Question: How can the amount of available lines in a terminal be found?
Preferably in a cross-platform manner but any suggestions (even OS-specific) are welcome.
The height and length of a terminal can be found using the <URL> module however this does not take into account the amount of lines that may already have been used.
To clarify things here is an example:

In this example the height of the terminal here is 33 however since 3 lines have been used, only 30 lines are available.
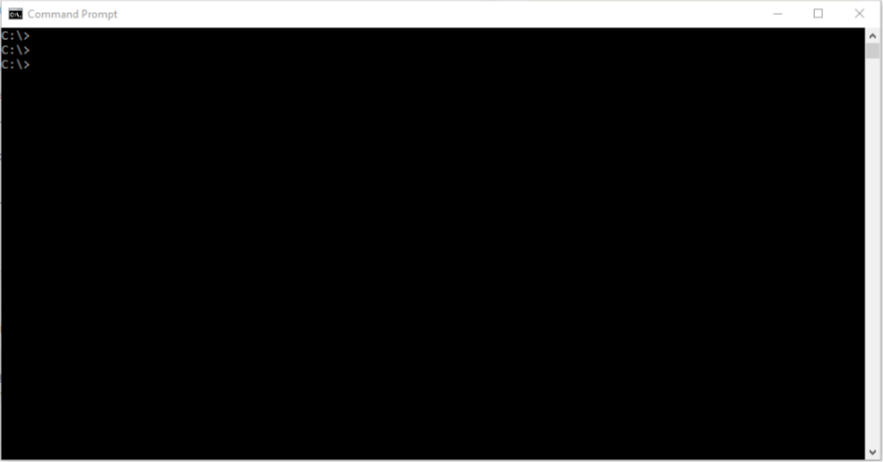
Answer: Determining by that screen shot, you are on Windows
This is from <URL>
'''
from ctypes import windll, create_string_buffer
# stdin handle is -10
# stdout handle is -11
# stderr handle is -12
h = windll.kernel32.GetStdHandle(-12)
csbi = create_string_buffer(22)
res = windll.kernel32.GetConsoleScreenBufferInfo(h, csbi)
if res:
import struct
(bufx, bufy, curx, cury, wattr,
left, top, right, bottom, maxx, maxy) = struct.unpack("hhhhHhhhhhh", csbi.raw)
sizex = right - left + 1
sizey = bottom - top + 1
else:
sizex, sizey = 80, 25 # can't determine actual size - return default values
print sizex, sizey, curx, cury
'''
That will give you screen size, and the cursor position.
'cury' is the line, so you can calculate the number of lines left.
However, you may want to re-check the console window size as you progress, as the user may resize the window at any time.